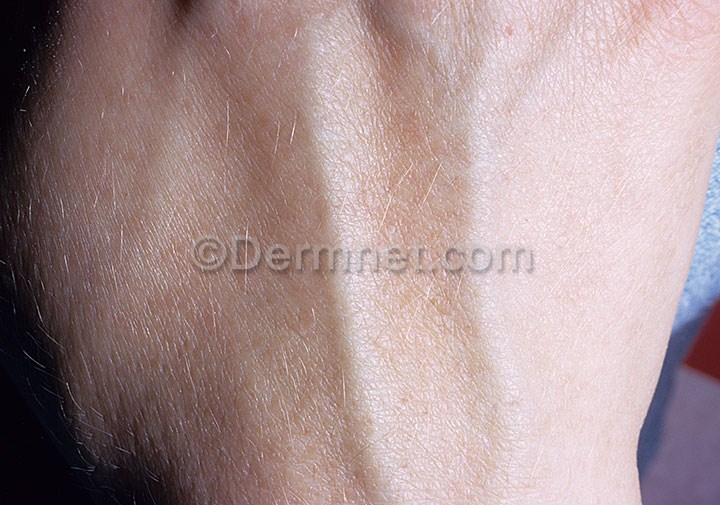
Disease: Bullous Disease Photos